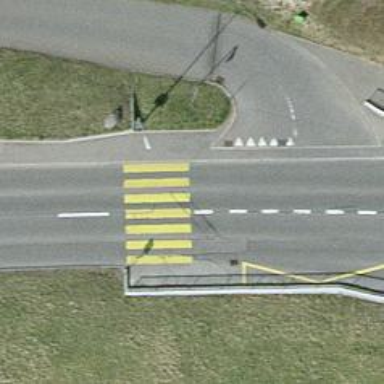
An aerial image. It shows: Uncontrolled road crossing.